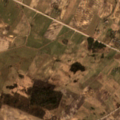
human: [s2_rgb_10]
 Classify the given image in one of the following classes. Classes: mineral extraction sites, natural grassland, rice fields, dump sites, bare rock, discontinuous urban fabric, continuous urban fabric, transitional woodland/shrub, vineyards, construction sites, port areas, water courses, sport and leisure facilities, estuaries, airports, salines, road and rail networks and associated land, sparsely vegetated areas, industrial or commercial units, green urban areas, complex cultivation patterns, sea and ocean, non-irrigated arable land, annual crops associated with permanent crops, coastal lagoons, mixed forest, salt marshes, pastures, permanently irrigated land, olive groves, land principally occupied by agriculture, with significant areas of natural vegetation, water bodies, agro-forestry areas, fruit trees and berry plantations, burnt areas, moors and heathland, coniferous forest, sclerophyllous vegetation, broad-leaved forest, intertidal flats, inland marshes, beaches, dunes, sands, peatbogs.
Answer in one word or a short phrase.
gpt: discontinuous urban fabric, non-irrigated arable land, pastures, complex cultivation patterns, broad-leaved forest